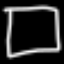
Label: square